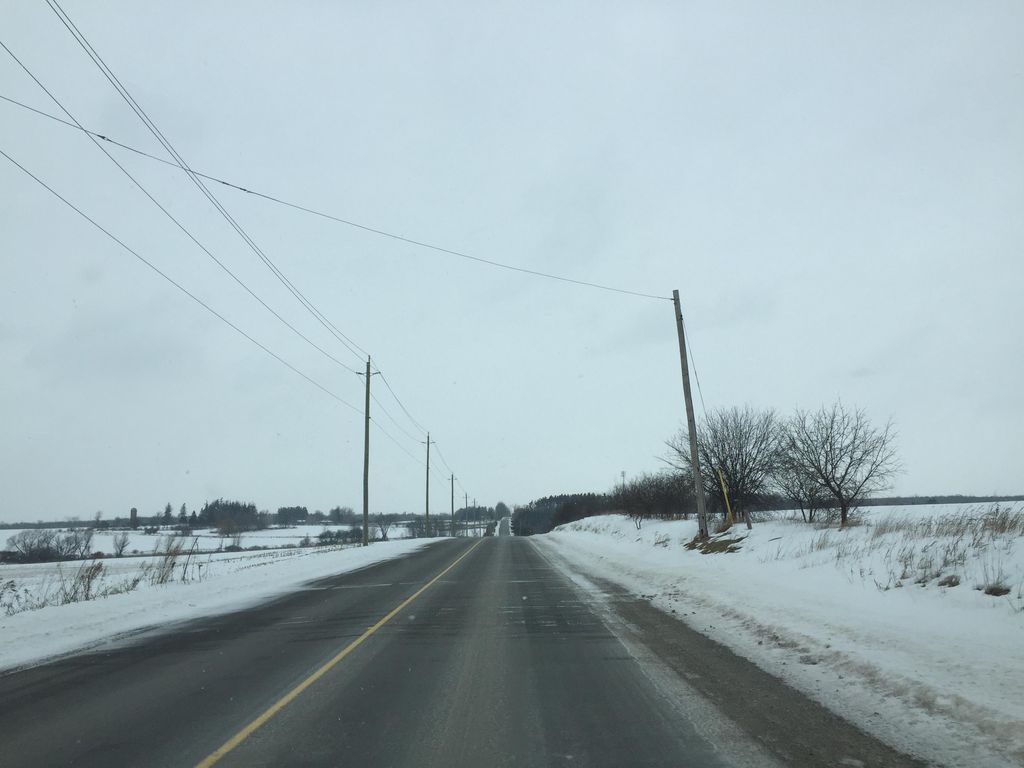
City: kitchener-waterloo